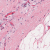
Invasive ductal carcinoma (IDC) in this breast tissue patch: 0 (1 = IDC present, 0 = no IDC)